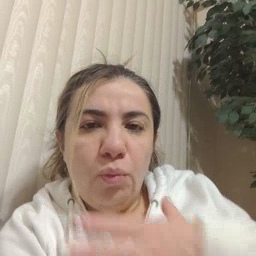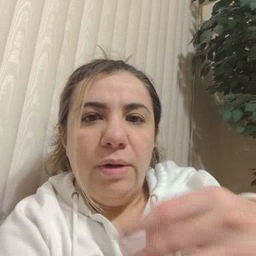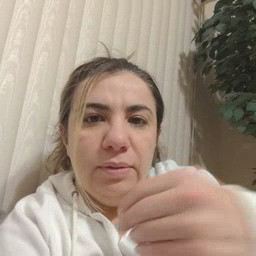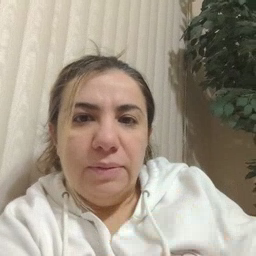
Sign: white